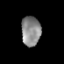
Tissue: prostate
Cell type: T cells
Senescence score: 0.3408
Nuclear area (px): 560
Mean DAPI intensity: 137.355